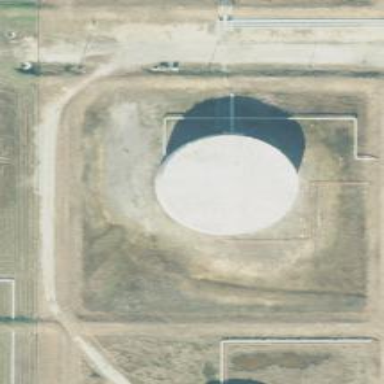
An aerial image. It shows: Storage tank building.